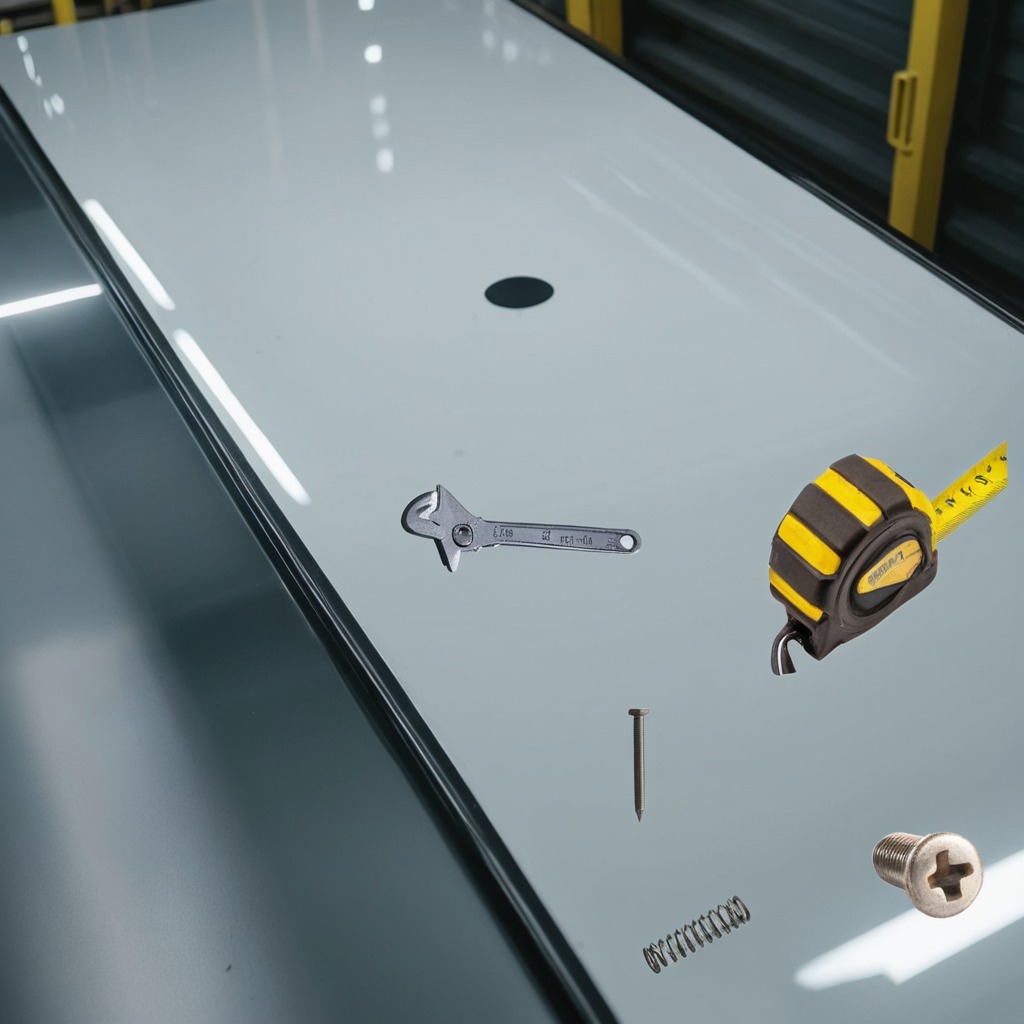
A measuring tape, a metal machine screw, an iron nail, a coiled metal spring, and a wrench are lying on the high-gloss table in a ship maintenance bay industrial lighting.